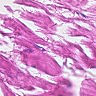
Metastatic tissue present: no